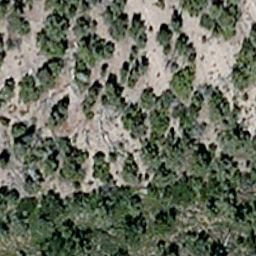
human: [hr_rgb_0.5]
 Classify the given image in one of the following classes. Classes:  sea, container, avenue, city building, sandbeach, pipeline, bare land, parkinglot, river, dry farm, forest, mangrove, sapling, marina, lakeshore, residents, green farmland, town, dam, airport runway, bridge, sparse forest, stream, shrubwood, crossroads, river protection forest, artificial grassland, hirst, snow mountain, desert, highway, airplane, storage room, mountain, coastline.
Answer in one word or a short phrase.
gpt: sparse forest